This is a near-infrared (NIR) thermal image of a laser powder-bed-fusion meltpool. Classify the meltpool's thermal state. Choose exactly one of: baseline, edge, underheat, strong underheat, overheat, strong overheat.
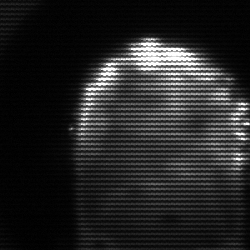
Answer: baseline